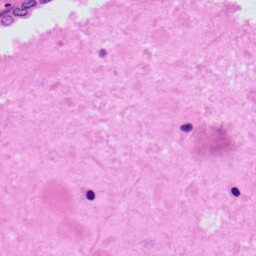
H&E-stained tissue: Prostate